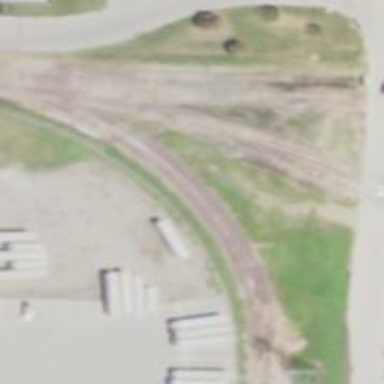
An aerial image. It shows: Railway spur service.